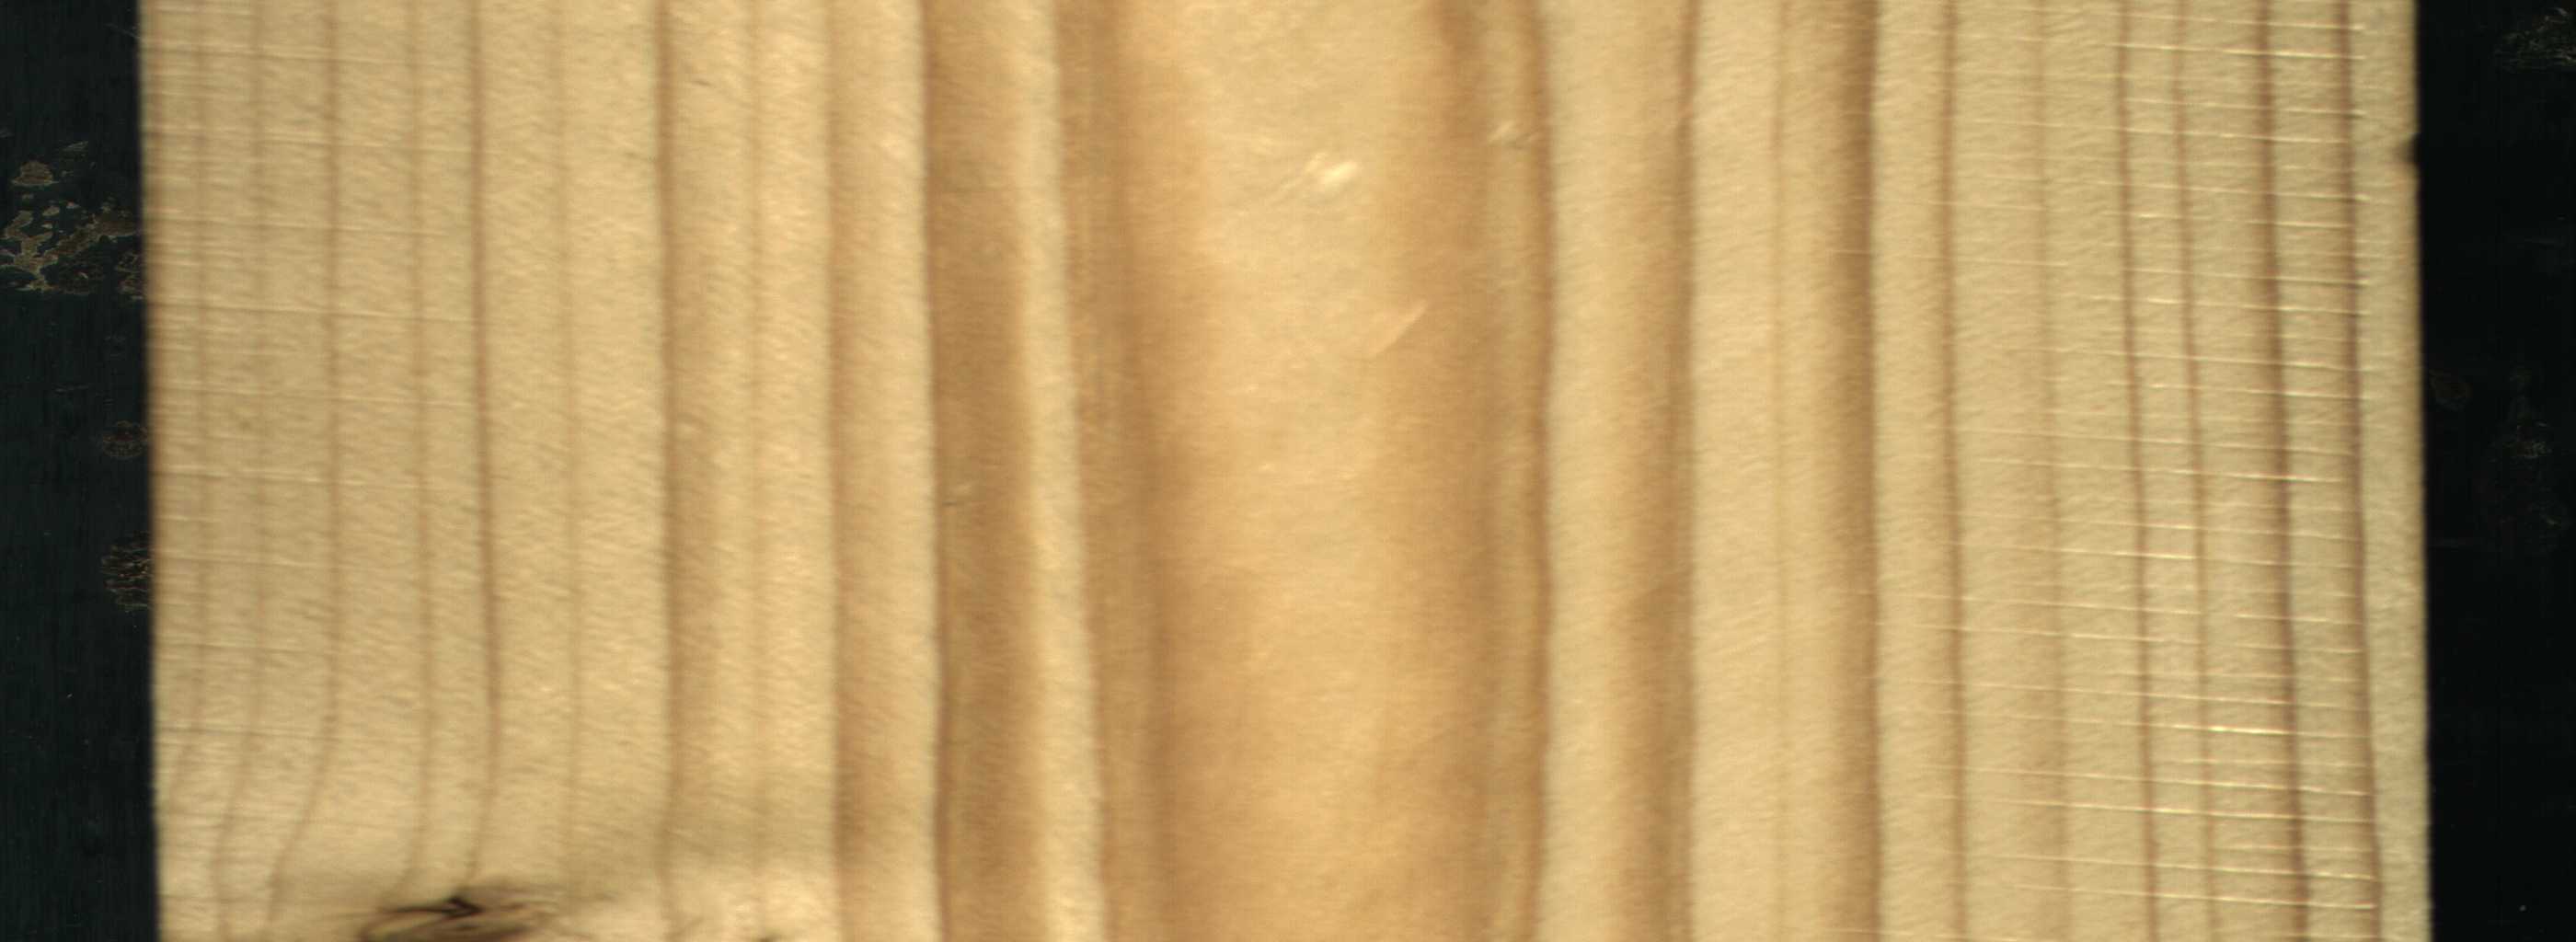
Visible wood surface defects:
Live_Knot